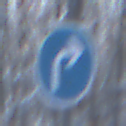
Verkehrszeichen: VorgeschriebeneFahrtrichtungRechts
Umgebung: Outdoor, Nature
Tageszeit: MorningAfternoon
Wetter: Clear
Licht: Natural
Jahreszeit: Winter
Kontrast: LowContrast